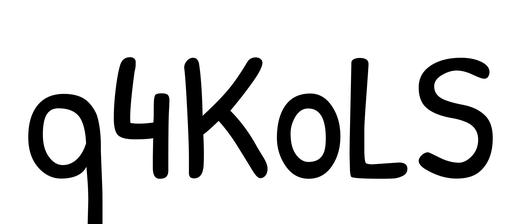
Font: PatrickHand-Regular